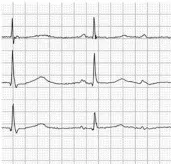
(A) ECG during intrinsic rhythm.
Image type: electrography (ekg)